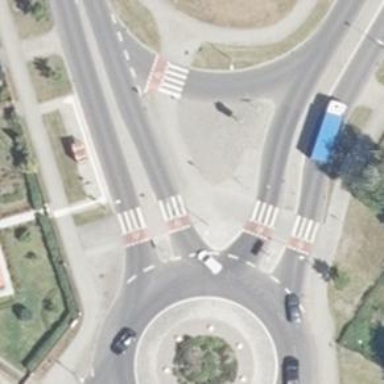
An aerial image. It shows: Uncontrolled crossing on footway with pedestrian island.